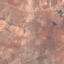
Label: PermanentCrop